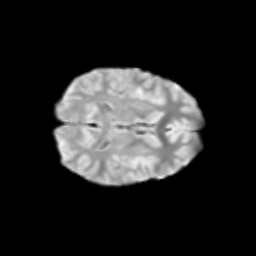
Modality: T2w
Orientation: axial
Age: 13
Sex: female
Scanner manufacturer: siemens
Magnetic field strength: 3 T
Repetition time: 3.8 s
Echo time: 0.07 s